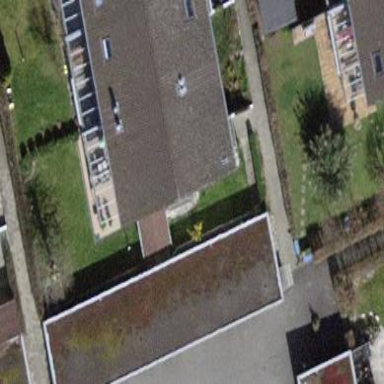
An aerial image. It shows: Building with tile roof.